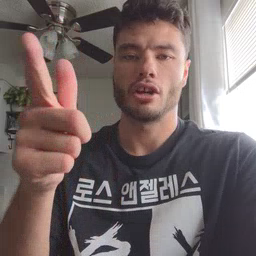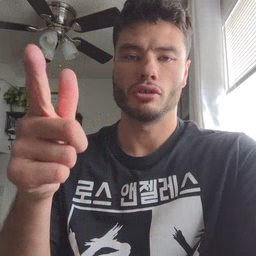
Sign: later